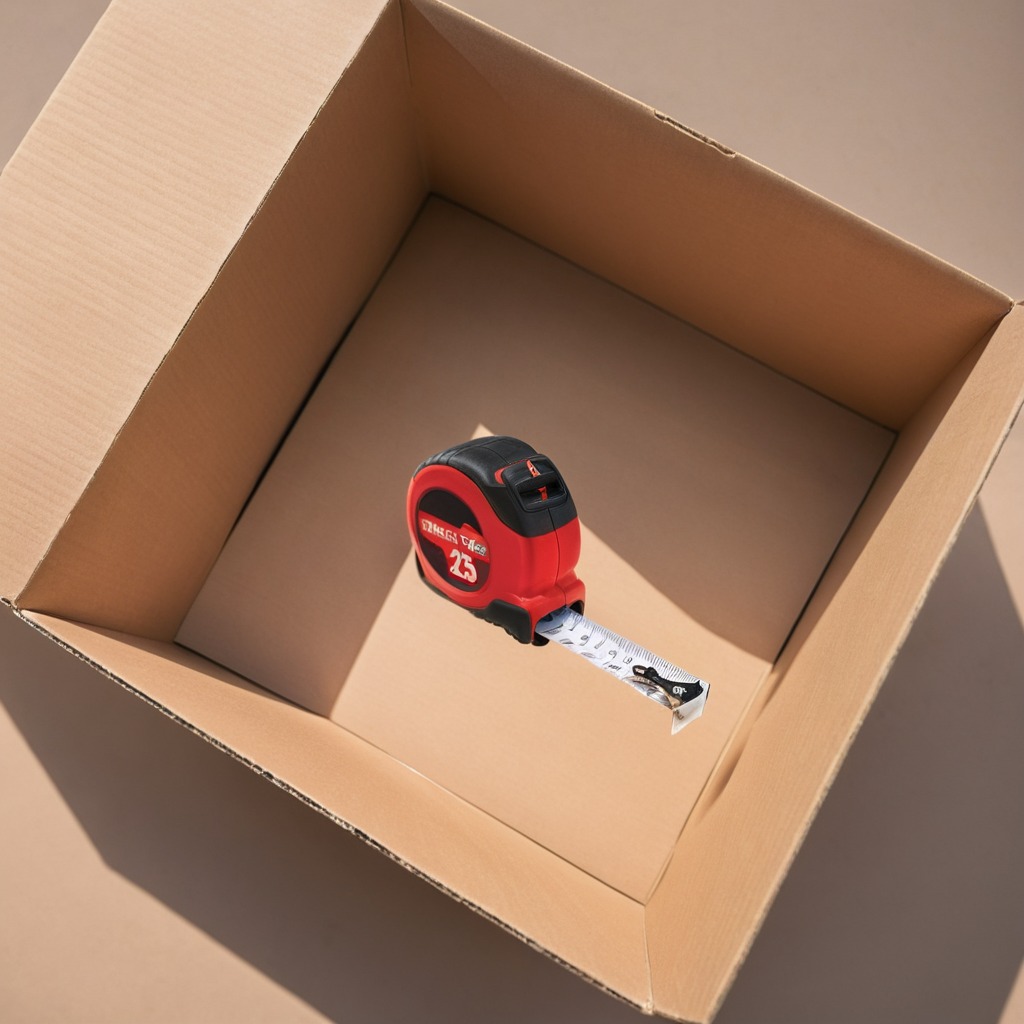
A measuring tape lies on a clean dry cardboard box surface in an outdoor workshop during daytime bright natural light soft shadows slightly creased but